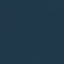
Label: SeaLake